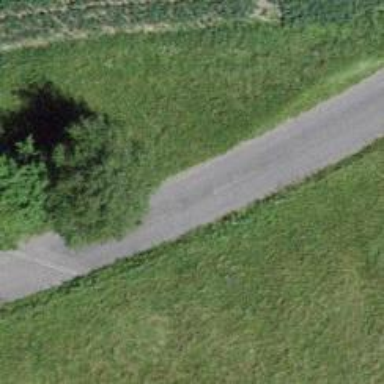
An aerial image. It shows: Brown bench in the vicinity.